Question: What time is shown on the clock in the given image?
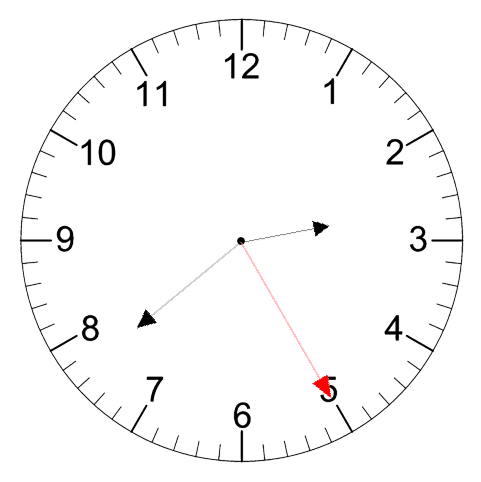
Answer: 02:38:25